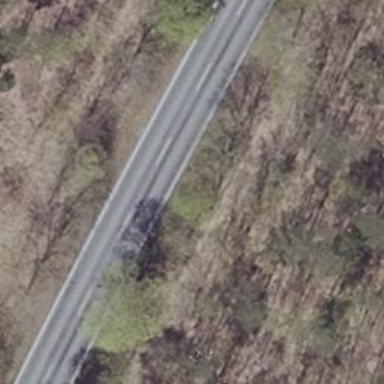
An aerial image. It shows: Primary road with asphalt surface.